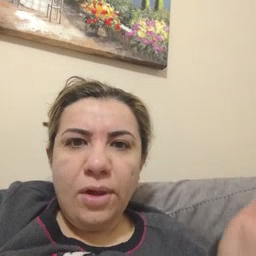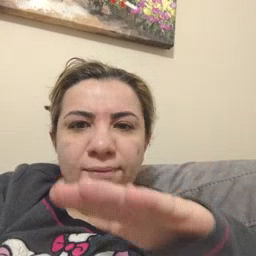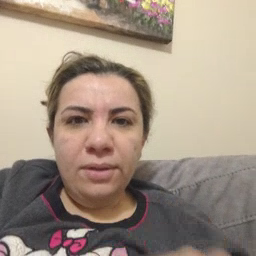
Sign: on